【题型】选择题　【知识点】立体几何　【难度】medium
如图，在斜三棱柱$ABC-A_1B_1C_1$中，$M$为$BC$的中点，$N$为$A_1C_1$靠近$A_1$的三等分点，设$\overrightarrow{AB}=\overrightarrow{a}$，$\overrightarrow{AC}=\overrightarrow{b}$，$\overrightarrow{AA_1}=\overrightarrow{c}$，则用$\overrightarrow{a}$，$\overrightarrow{b}$，$\overrightarrow{c}$表示$\overrightarrow{MN}$为（ ）
\vspace{\baselineskip} % 增加行间距

\vspace{\baselineskip} % 增加行间距
\noindent % 确保段落左对齐
A．$\frac{1}{2}\overrightarrow{a}+\frac{1}{6}\overrightarrow{b}-\overrightarrow{c}$ \hspace{1cm} B．$-\frac{1}{2}\overrightarrow{a}+\frac{1}{6}\overrightarrow{b}+\overrightarrow{c}$ \hspace{1cm} C．$\frac{1}{2}\overrightarrow{a}-\frac{1}{6}\overrightarrow{b}-\overrightarrow{c}$ \hspace{1cm} D．$-\frac{1}{2}\overrightarrow{a}-\frac{1}{6}\overrightarrow{b}+\overrightarrow{c}$
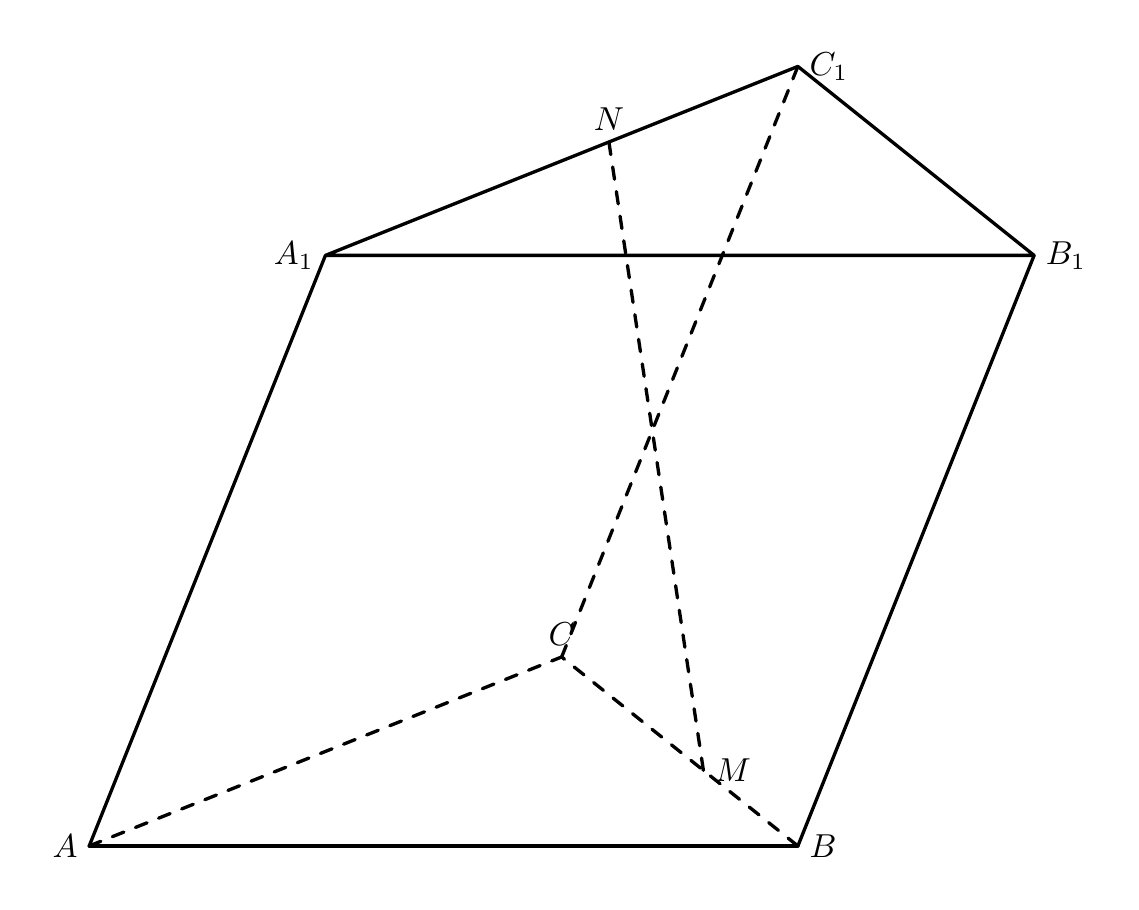
【解答】
\noindent % 确保段落左对齐
【答案】D

\vspace{\baselineskip} % 增加行间距

\noindent % 确保段落左对齐
【分析】由题意得$\overrightarrow{AM}=\frac{1}{2}(\overrightarrow{AB}+\overrightarrow{AC})$，$\overrightarrow{A_1N}=\frac{1}{3}\overrightarrow{A_1C_1}=\frac{1}{3}\overrightarrow{AC}$，而$\overrightarrow{MN}=\overrightarrow{MA}+\overrightarrow{AA_1}+\overrightarrow{A_1N}$，化简即可．

\vspace{\baselineskip} % 增加行间距

\noindent % 确保段落左对齐
【解答】解：∵M为BC的中点，

\noindent % 确保段落左对齐
∴$\overrightarrow{AM}=\frac{1}{2}(\overrightarrow{AB}+\overrightarrow{AC})$，

\vspace{\baselineskip} % 增加行间距

\noindent % 确保段落左对齐
∵N为A₁C₁靠近A₁的三等分点，

\noindent % 确保段落左对齐
∴$\overrightarrow{A_1N}=\frac{1}{3}\overrightarrow{A_1C_1}=\frac{1}{3}\overrightarrow{AC}$，

\noindent % 确保段落左对齐
∴$\overrightarrow{MN}=\overrightarrow{MA}+\overrightarrow{AA_1}+\overrightarrow{A_1N}$

\noindent % 确保段落左对齐
=$-\frac{1}{2}(\overrightarrow{AB}+\overrightarrow{AC})+\overrightarrow{AA_1}+\frac{1}{3}\overrightarrow{AC}$

\noindent % 确保段落左对齐
=$-\frac{1}{2}(\overrightarrow{a}+\overrightarrow{b})+\overrightarrow{c}+\frac{1}{3}\overrightarrow{b}$

\noindent % 确保段落左对齐
=$-\frac{1}{2}\overrightarrow{a}-\frac{1}{6}\overrightarrow{b}+\overrightarrow{c}$，

\vspace{\baselineskip} % 增加行间距

\noindent % 确保段落左对齐
故选：D．

\vspace{\baselineskip} % 增加行间距

\noindent % 确保段落左对齐
【点评】本题考查了空间向量的化简与运算，属于中档题．